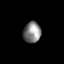
Tissue: skin
Cell type: Epithelial cells
Senescence score: 0.2864
Nuclear area (px): 360
Mean DAPI intensity: 130.85